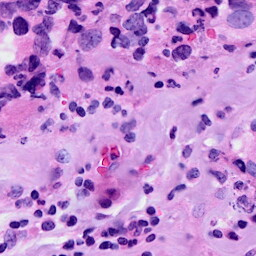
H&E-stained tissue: Breast